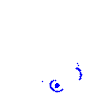
Particle: pion